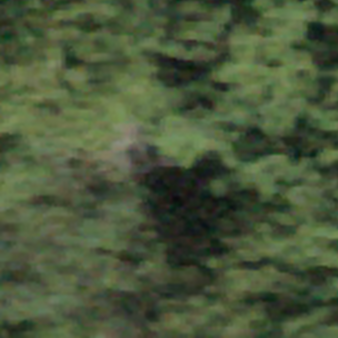
Label: other